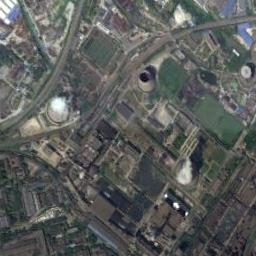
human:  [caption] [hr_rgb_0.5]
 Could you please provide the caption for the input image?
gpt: The thermal power station is on the grass next to some buildings with white mist above .

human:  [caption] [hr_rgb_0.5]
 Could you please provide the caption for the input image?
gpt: Here are three thermal power stations, two of which are emitting smoke .

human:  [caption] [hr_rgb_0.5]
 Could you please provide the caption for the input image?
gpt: Many buildings are near the thermal power station .

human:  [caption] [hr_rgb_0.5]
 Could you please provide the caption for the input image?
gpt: In the thermal power station, there are neatly planned plants, Equipment and good greening  There are three cooling towers and two are steaming .

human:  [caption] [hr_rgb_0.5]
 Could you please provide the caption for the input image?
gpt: There are many buildings and some green lawns on the thermal power station .